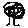
Label: tree